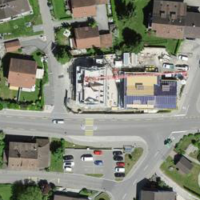
EUNIS habitat code: 54
Species observed at this site:
Allium ursinum